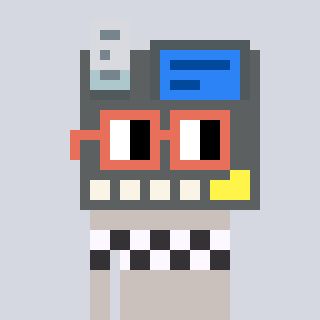
a pixel art character with square orange glasses, a cash register-shaped head and a foggrey-colored body on a cool background